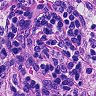
Metastatic tissue present: no